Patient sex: M
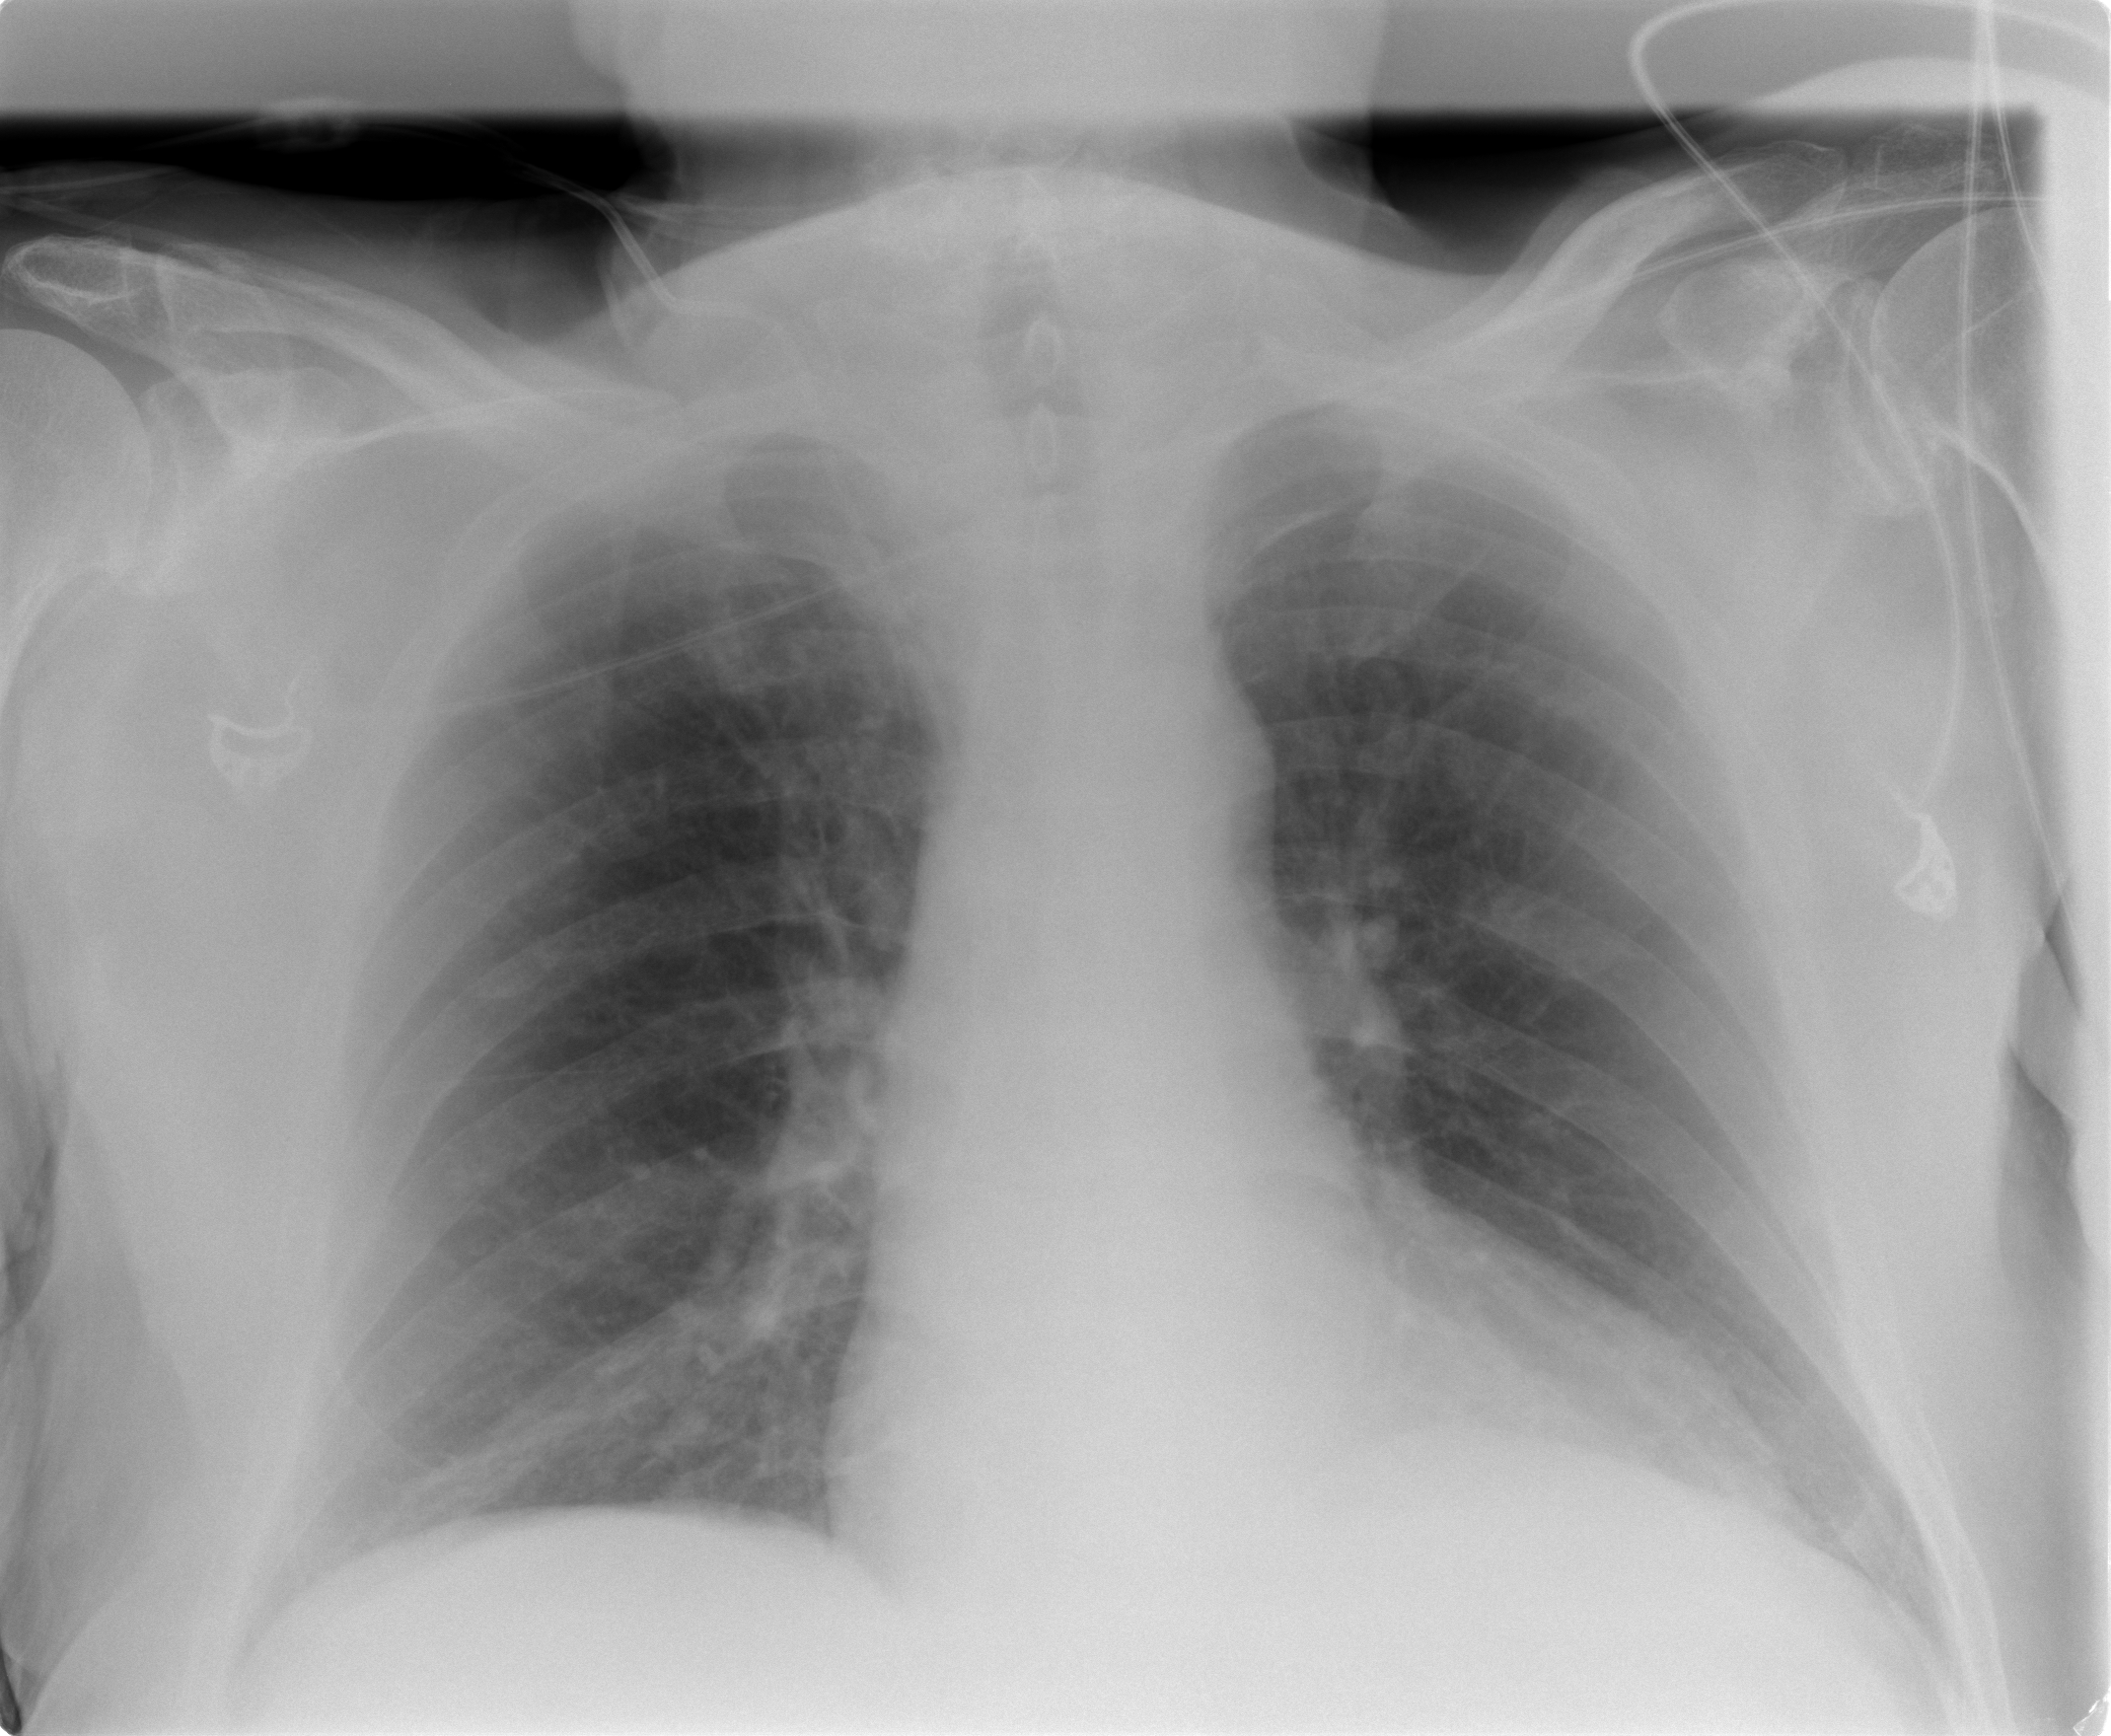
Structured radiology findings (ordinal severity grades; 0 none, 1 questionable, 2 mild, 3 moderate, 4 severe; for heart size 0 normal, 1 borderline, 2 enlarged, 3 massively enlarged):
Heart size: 2
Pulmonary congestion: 0
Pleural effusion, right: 0
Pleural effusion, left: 0
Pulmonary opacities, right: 0
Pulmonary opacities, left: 0
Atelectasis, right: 1
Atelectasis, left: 0